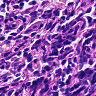
Metastatic tissue present: no